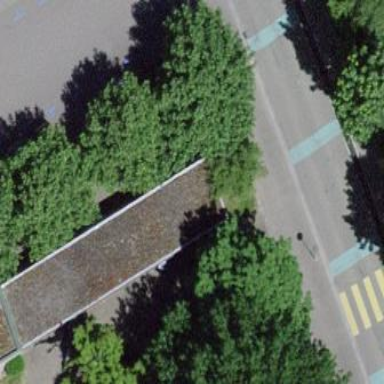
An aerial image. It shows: Flat roof on top of building.